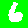
Digit: 6